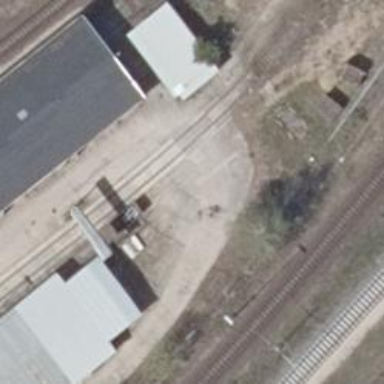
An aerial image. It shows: Level crossing along the railway.